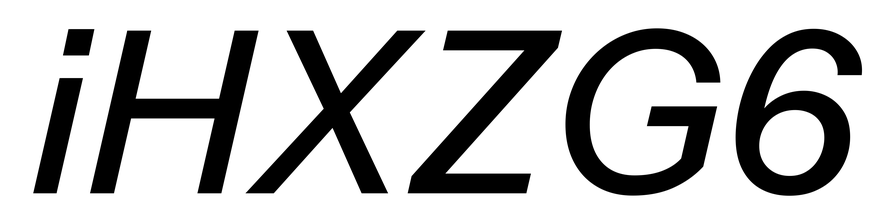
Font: InstrumentSans-Italic_Medium_Italic